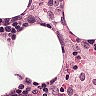
Metastatic tissue present: no